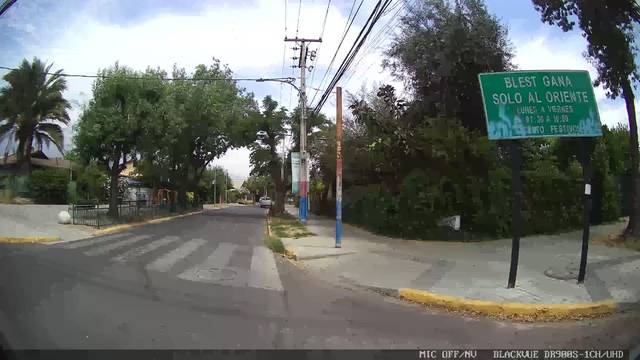
Region: Chile
Coordinates: -33.455, -70.565